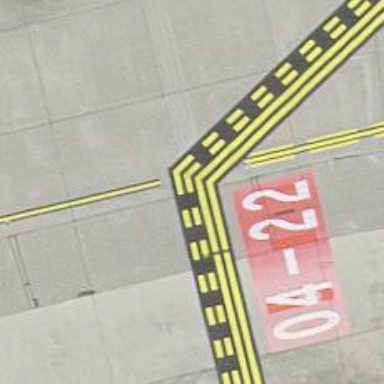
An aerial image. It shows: Runway holding position.